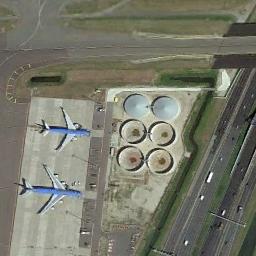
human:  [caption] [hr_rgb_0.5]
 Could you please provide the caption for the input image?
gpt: Two airplanes with a blue pattern were parked on the airport beside a road .

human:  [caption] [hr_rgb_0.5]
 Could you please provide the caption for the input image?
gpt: Two blue planes parked on the airport and some storage tanks and highways in front of them .

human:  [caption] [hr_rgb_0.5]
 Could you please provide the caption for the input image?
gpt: Two blue planes were parked next to the road and six white circular buildings .

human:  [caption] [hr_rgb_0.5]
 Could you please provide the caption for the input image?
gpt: Here are two blue-aircraft white-wing aircraft docked side by side .

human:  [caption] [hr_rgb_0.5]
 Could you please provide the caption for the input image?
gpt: Two planes were in the clearing off the road .